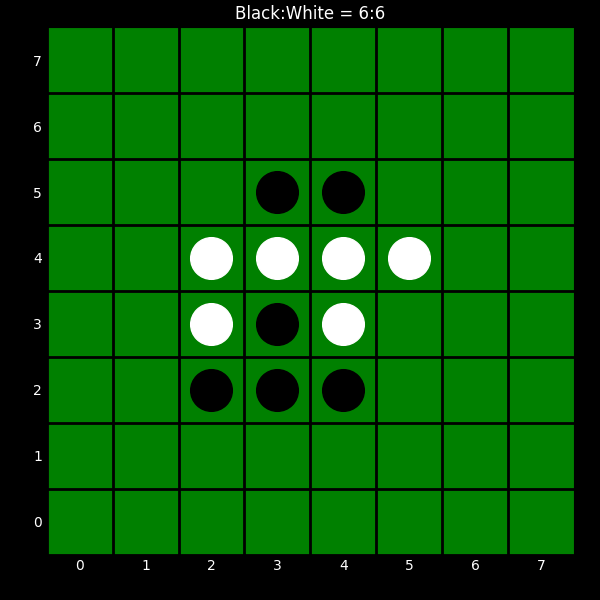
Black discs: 6
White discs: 6